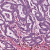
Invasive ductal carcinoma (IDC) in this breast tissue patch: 1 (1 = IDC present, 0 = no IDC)